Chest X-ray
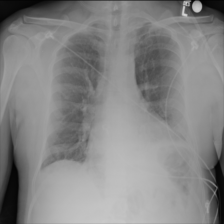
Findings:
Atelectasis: positive
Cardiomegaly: negative
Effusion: negative
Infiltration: negative
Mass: negative
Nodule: negative
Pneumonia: negative
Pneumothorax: negative
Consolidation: negative
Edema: negative
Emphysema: negative
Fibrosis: negative
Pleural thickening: negative
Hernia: negative